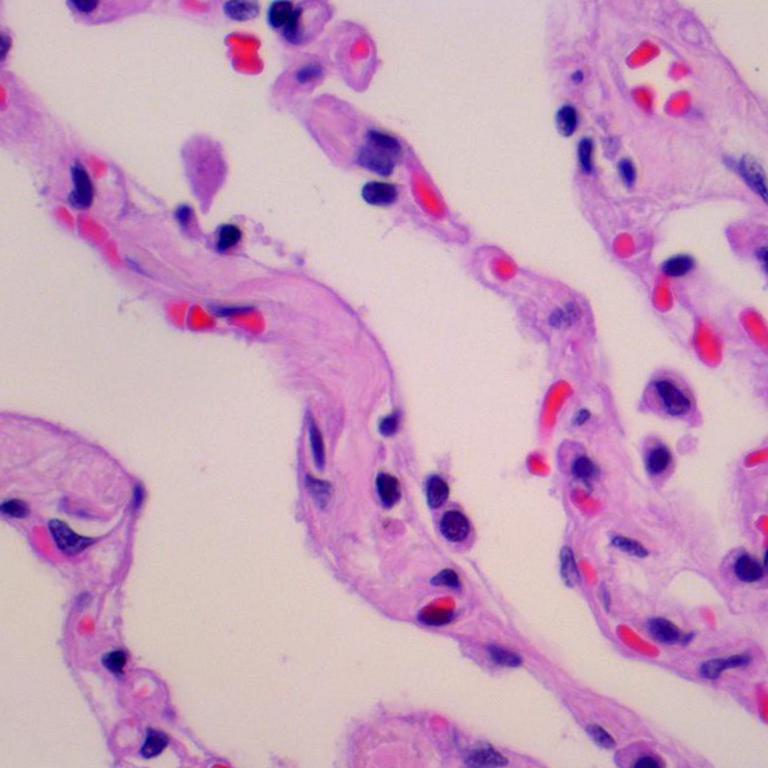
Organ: lung
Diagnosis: benign